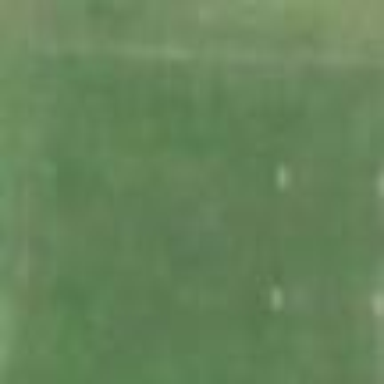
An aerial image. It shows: Soccer pitch designated for leisure and sports activities.